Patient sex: M
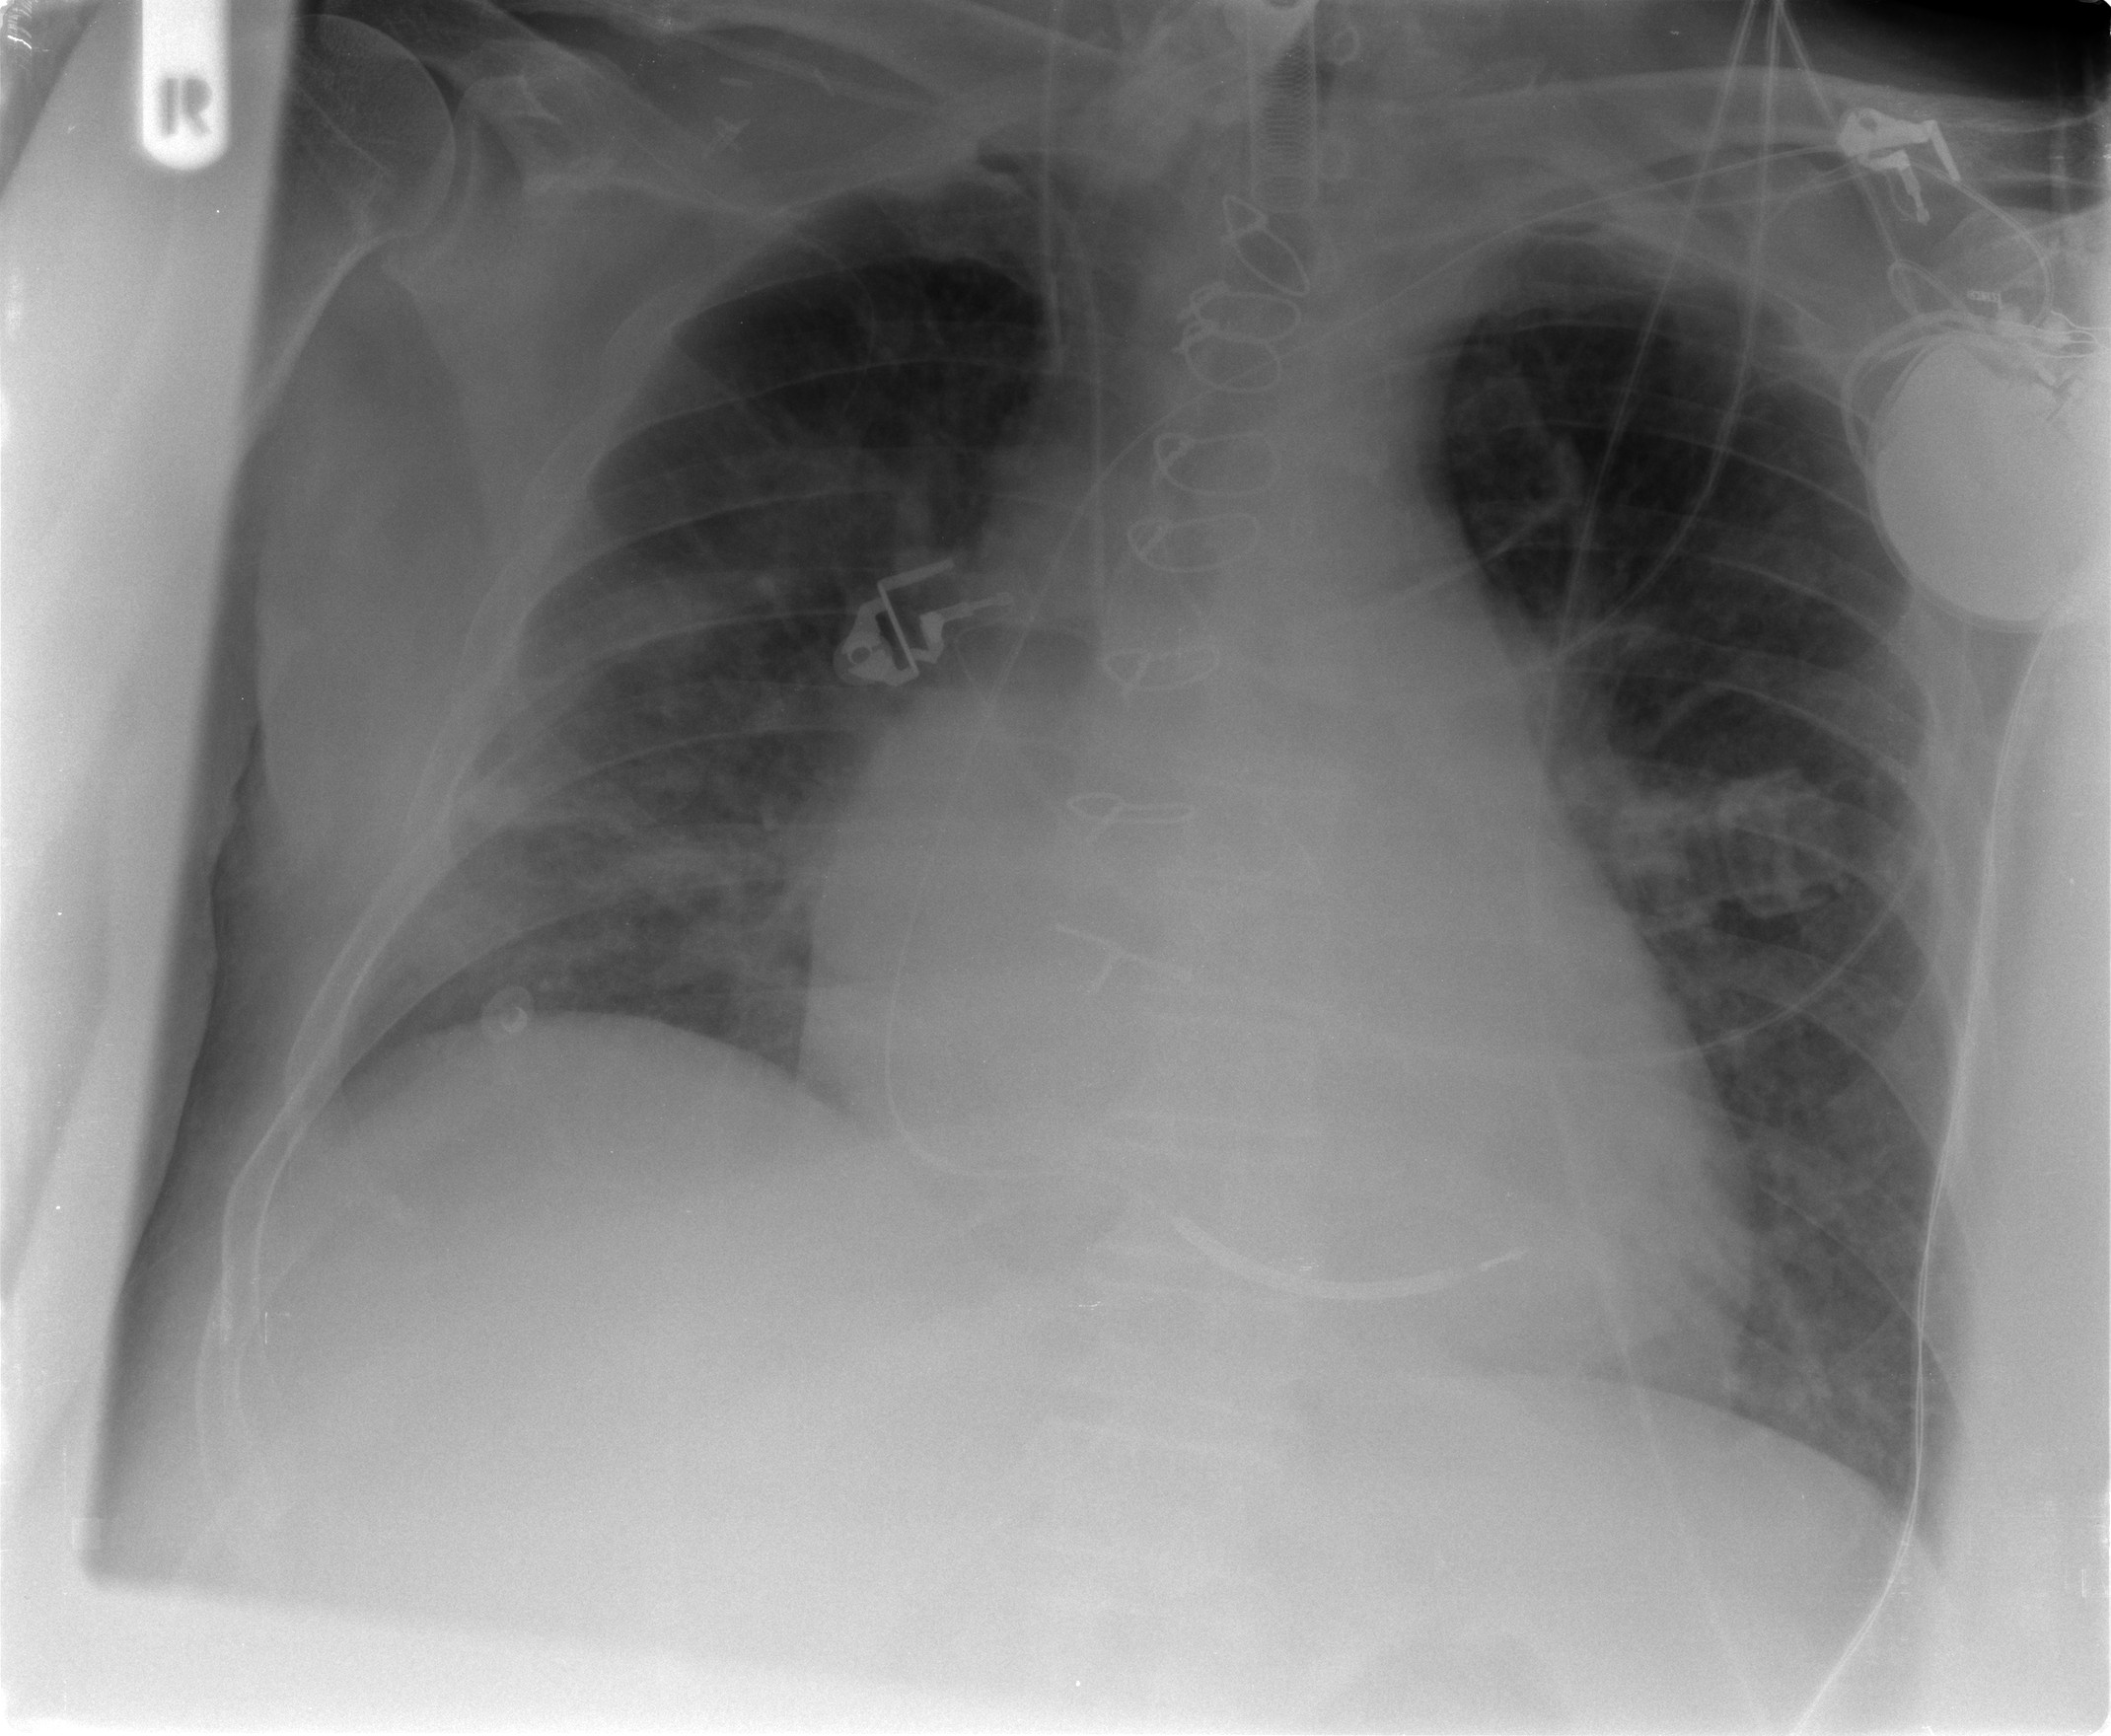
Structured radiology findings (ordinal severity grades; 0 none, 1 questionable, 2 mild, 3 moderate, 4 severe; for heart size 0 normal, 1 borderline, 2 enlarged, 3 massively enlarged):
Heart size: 2
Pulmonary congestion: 2
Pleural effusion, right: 0
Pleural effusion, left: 0
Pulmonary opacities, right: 2
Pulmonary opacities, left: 0
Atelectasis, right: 2
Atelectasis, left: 0